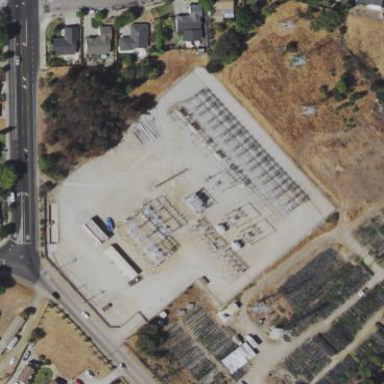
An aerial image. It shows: Substation surrounded by fence.